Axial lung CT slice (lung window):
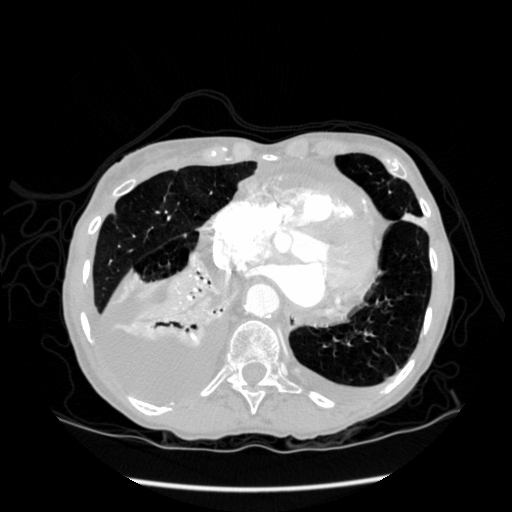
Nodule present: no